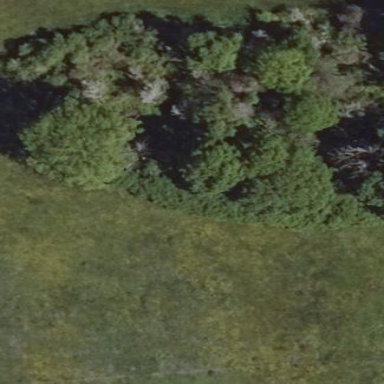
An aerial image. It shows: Area covered in scrub vegetation.